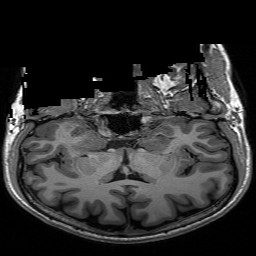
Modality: T1w
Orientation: sagittal
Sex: male